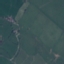
Label: Pasture